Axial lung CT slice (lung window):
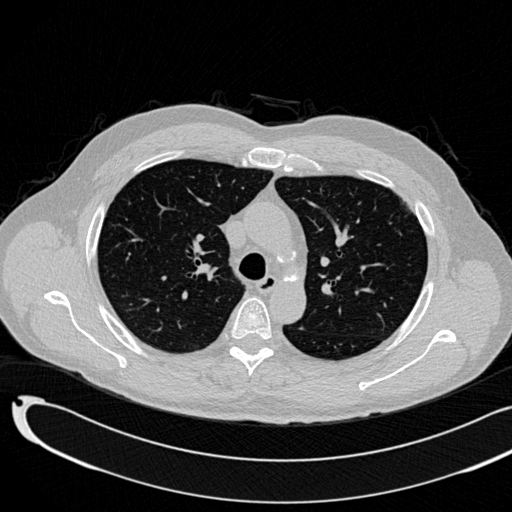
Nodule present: no